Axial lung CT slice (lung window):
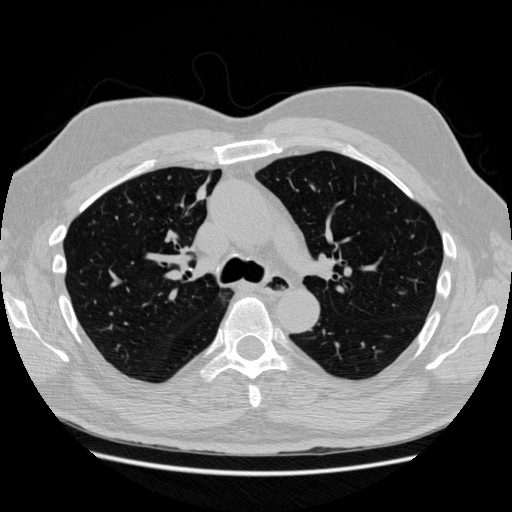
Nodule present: yes
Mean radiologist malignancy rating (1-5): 2.5